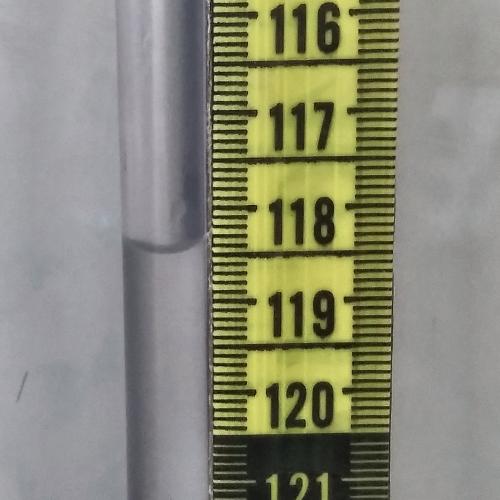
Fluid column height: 118.4 cm